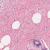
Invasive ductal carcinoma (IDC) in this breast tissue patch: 0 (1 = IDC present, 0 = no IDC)